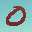
Label: 0